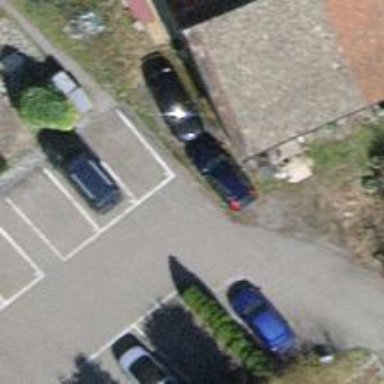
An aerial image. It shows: Parking aisle designated as service road.